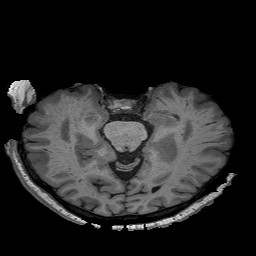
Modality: T1w
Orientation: coronal
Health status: healthy